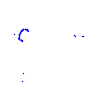
Particle: proton